Interaction volume radius: 10 \u00c5
Interaction volume height: 10 \u00c5
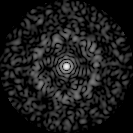
Disorder parameter: 0.8182